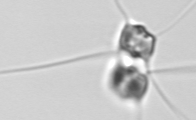
Label: Chaetoceros_didymus